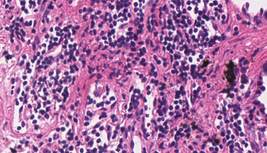
Tumor epithelial tissue: no
Tumor-associated stroma tissue: yes
Normal tissue: no